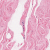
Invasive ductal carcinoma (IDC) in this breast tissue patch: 0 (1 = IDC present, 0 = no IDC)